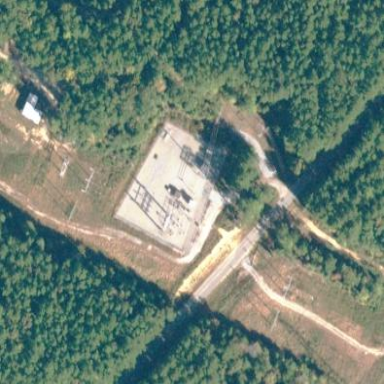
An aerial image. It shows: Distribution substation surrounded by fence.